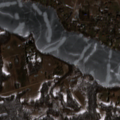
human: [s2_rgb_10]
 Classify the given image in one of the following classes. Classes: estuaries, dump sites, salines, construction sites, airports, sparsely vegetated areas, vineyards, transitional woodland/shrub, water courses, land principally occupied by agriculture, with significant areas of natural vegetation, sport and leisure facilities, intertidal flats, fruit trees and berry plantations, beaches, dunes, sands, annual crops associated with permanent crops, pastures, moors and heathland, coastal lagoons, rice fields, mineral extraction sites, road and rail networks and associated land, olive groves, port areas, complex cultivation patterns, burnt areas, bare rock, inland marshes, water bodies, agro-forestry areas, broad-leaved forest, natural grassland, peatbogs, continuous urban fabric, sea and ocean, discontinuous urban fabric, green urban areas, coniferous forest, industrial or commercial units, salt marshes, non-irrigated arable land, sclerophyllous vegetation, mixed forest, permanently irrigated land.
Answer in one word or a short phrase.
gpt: discontinuous urban fabric, non-irrigated arable land, land principally occupied by agriculture, with significant areas of natural vegetation, broad-leaved forest, water bodies